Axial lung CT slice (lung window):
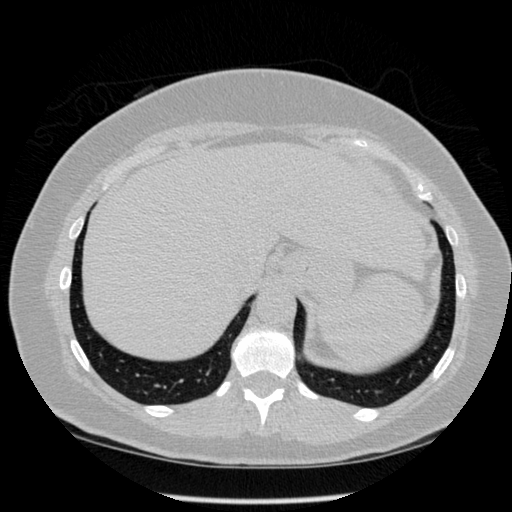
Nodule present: no